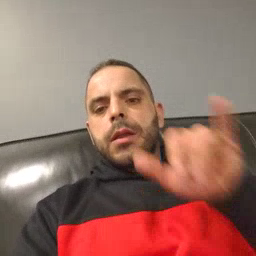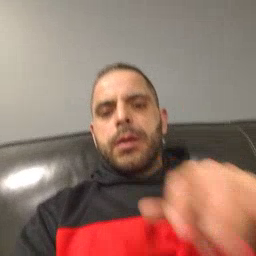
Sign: that